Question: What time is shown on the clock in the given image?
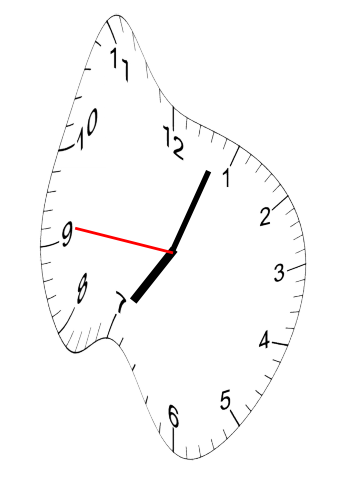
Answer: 07:03:46